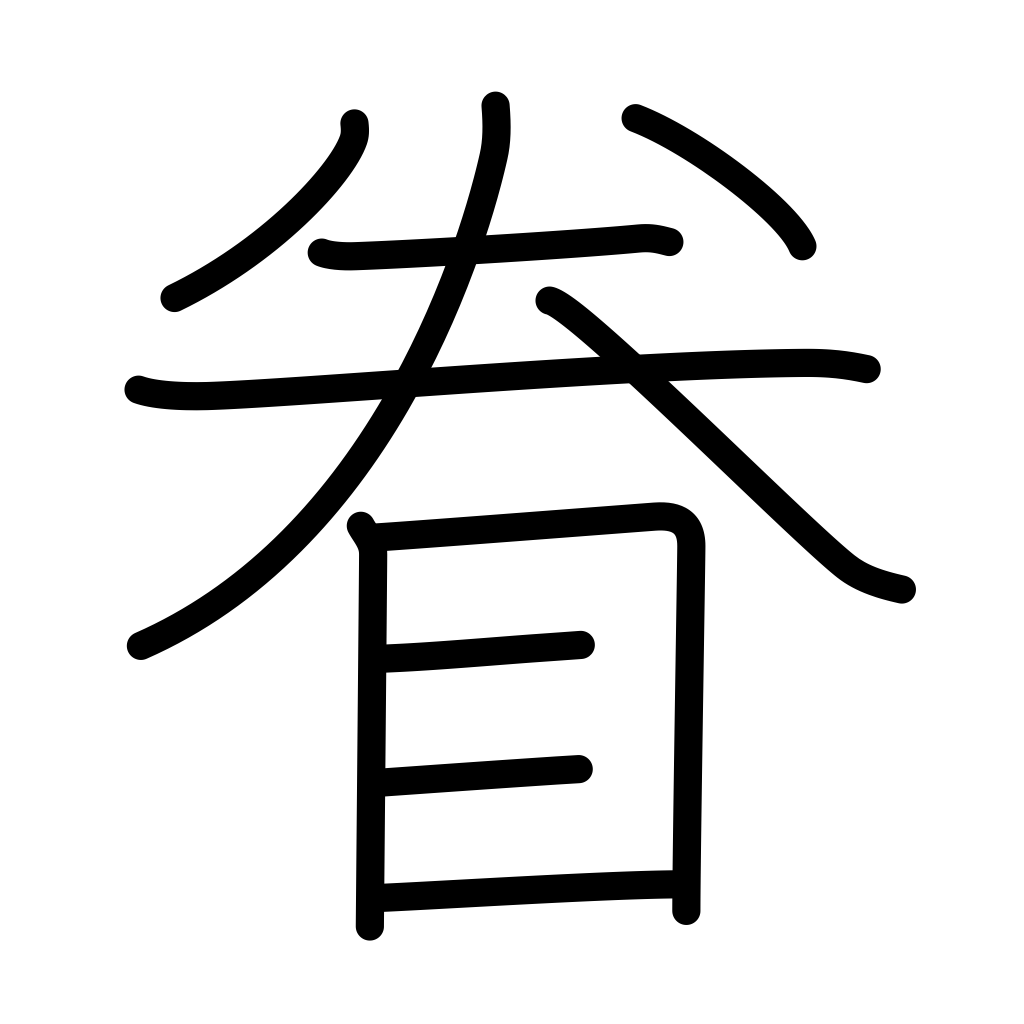
Meaning: look around, regard affectionately